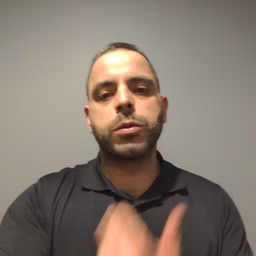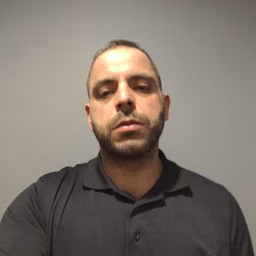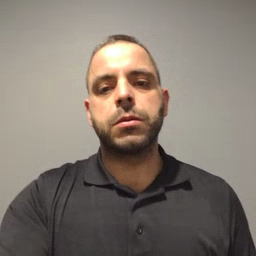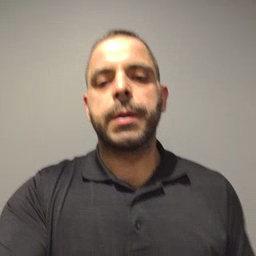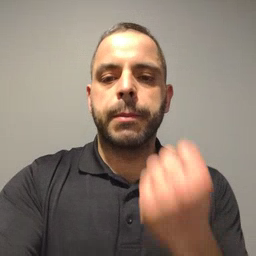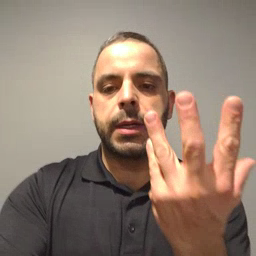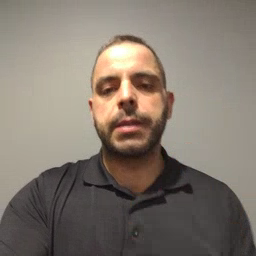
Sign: many